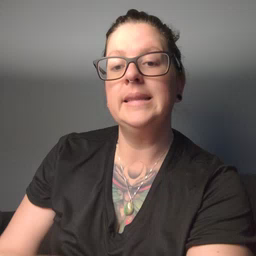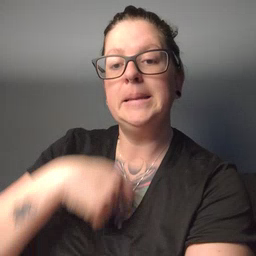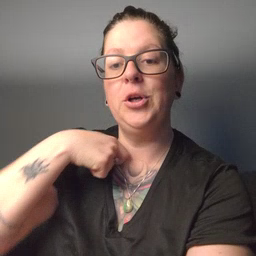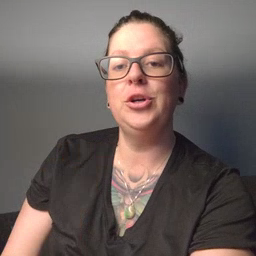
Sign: zipper